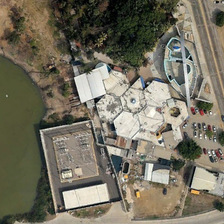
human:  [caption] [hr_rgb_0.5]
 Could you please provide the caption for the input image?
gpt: a red house and trees around the spa pool .

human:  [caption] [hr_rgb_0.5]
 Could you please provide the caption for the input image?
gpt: a pond next to a house with a few cars and a lot of trees .

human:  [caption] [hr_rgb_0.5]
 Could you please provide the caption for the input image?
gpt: many white resting areas are on the beach .

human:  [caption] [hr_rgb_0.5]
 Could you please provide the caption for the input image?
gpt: the pond is pale green and trees are dark green .

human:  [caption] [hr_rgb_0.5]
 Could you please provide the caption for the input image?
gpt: many white resting areas are on the beach .